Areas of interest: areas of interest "Jiangsu Baichenghui Apparel Co., Ltd."
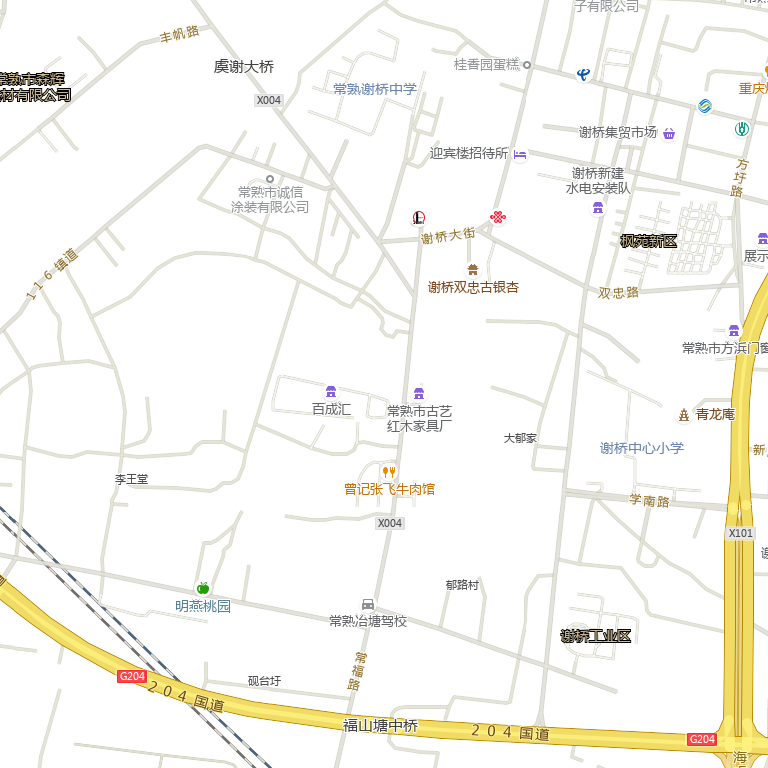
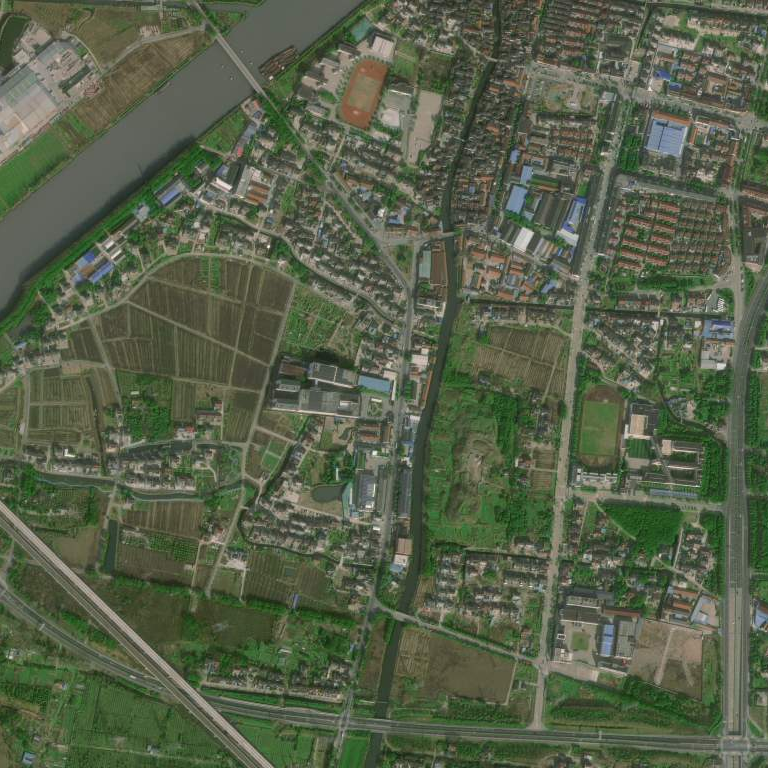